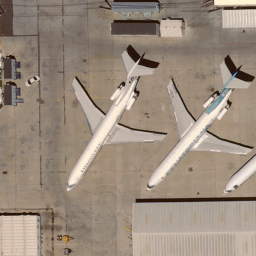
Label: airplane